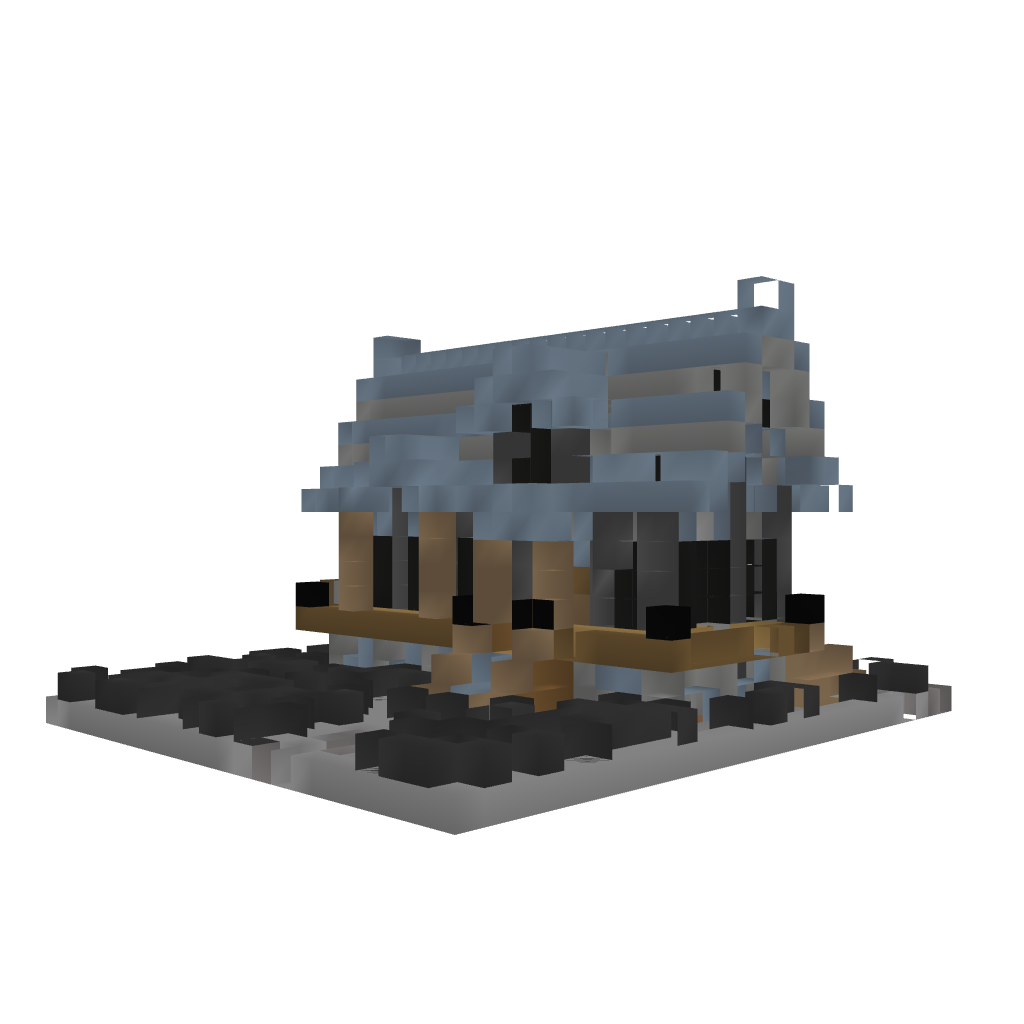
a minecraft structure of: Medieval House #1 by iEdgy